Aerial crown-view tile of a tropical tree (Barro Colorado Island, Panama), acquired 20241014:
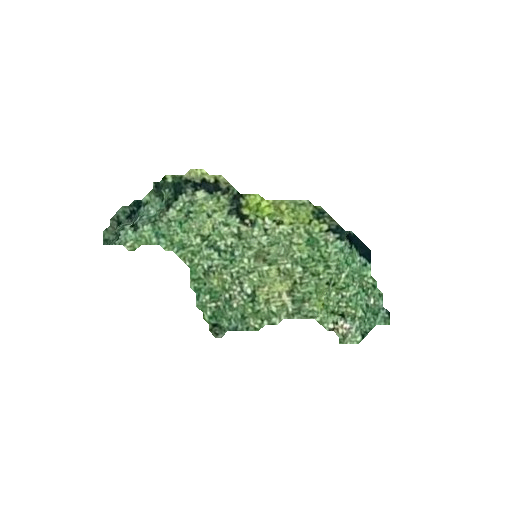
Species: Miconia argentea
GBIF accepted scientific name: Miconia argentea
Crown area: 42.94 m²